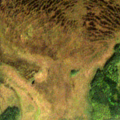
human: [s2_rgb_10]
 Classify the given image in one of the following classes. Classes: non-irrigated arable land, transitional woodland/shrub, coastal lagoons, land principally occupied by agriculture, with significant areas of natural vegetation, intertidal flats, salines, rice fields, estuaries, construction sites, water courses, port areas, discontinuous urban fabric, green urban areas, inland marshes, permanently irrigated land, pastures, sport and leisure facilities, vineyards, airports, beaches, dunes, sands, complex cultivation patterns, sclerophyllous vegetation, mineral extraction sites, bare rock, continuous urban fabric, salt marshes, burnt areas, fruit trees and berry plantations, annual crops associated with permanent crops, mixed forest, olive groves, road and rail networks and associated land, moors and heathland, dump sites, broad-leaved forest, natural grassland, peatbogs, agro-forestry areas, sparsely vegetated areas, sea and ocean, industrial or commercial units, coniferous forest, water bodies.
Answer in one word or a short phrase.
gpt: coniferous forest, peatbogs